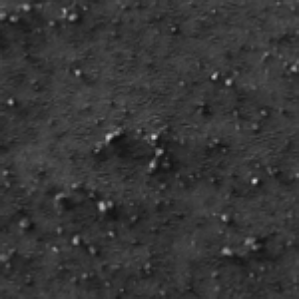
Label: frost